Question: This is the layout i want,

I made some with code, but i'm not sure how to do after this.
[html]
'''
<div id="content">
<div id="left">left</div>
<div id="right">right</div>
<div id="bottom">bottom</div>
</div>
'''
[css]
'''
#content{
/* the width in here will be changed
width: this requirment will be changed
i dont' want to type my left, right content static
is there a way? */
}
#left{
float:left;
width: 50px;
}
#right{
float:left;
width: 50px;
}
#bottom{
/*what do i have to do in here?
float:*/
}
'''
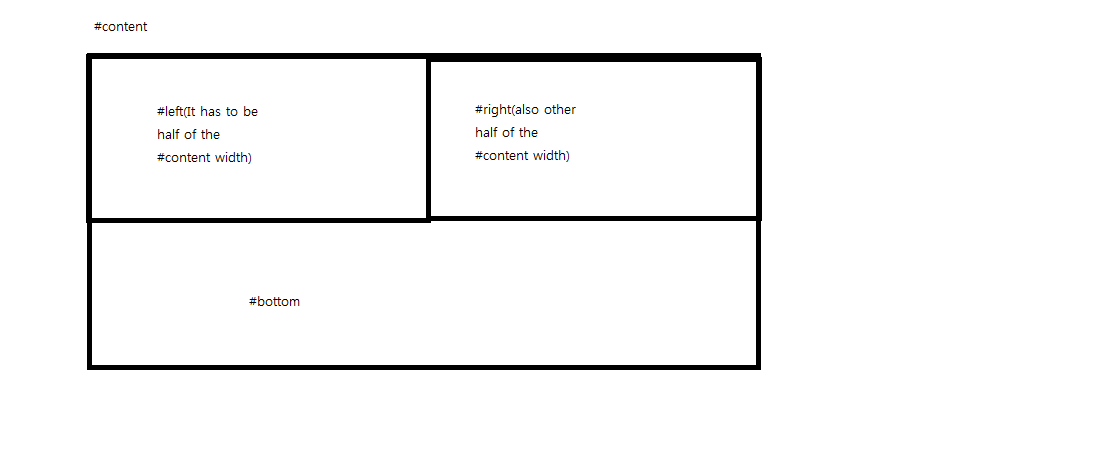
Answer: You could do something like this:
Set 'clear:both' on '#bottom'. Add 'width:50%' to both '#left'/'#right'.
Finally, specify the borders on the elements and add 'box-sizing' in order to include the borders in the element's width calculations.
<URL>
'''
#content {
border:1px solid black;
}
#content > div {
height:100px;
box-sizing:border-box;
-moz-box-sizing:border-box;
}
#left {
float:left;
width: 50%;
border-right:1px solid black;
}
#right {
float:right;
width: 50%;
}
#bottom {
border-top:1px solid black;
clear: both;
}
'''